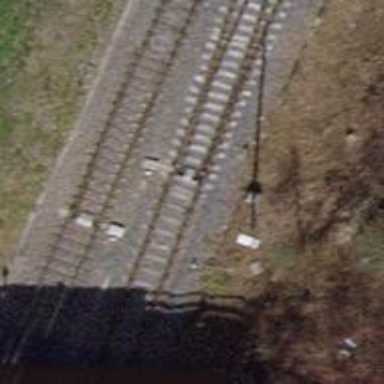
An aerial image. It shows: Railway switch.